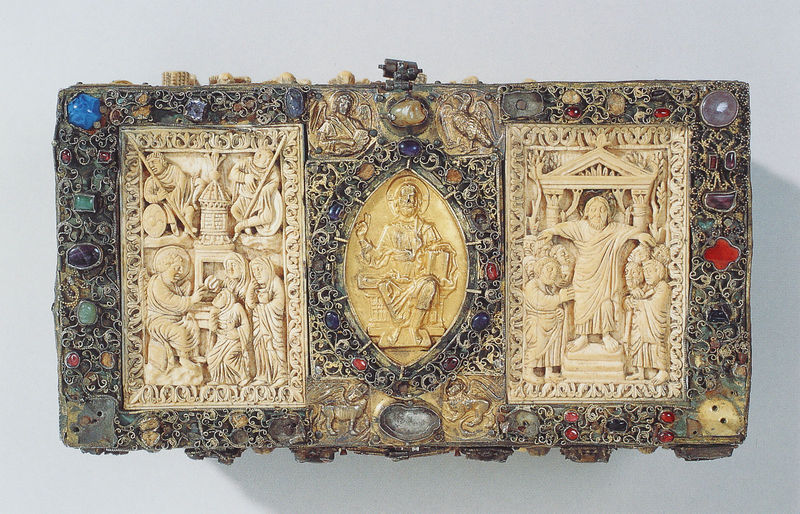
Titel: Reliquienkasten Heinrich des I.
Standort: Quedlinburg (EU - D - Sachsen-Anhalt)
Schlagwörter: steine, gold, edelsteine, verzierung, metall, knochen, deckel, buch, christus, grab, predigt, jünger, goldschmiedekunst, fassung, elfenbein, romanisch, mandorla, reliquiar, frauen am grab, leeres grab, mandorle